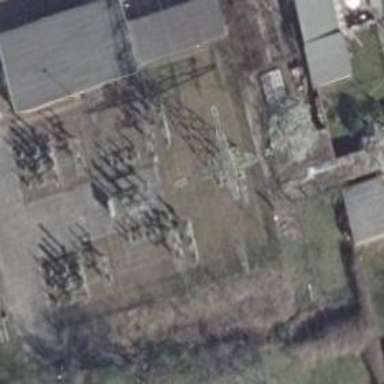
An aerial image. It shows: Switch for power supply.